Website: home-depot
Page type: billing-address
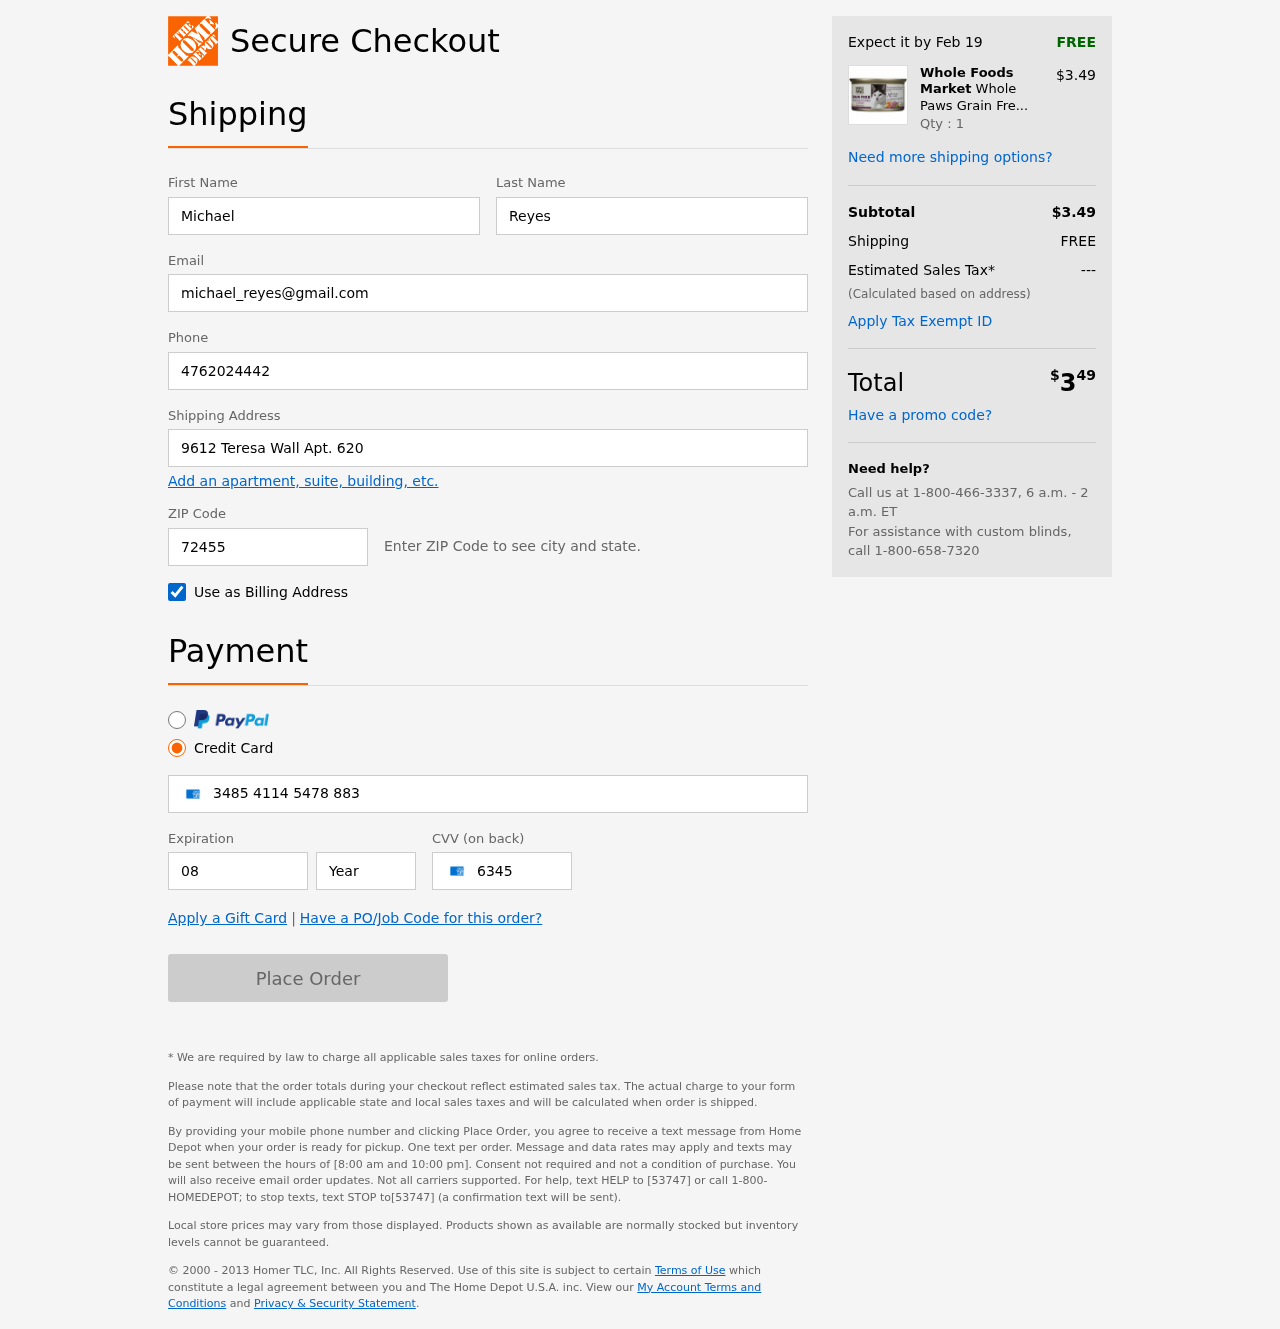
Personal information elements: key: PII_FIRSTNAME
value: Michael
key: PII_LASTNAME
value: Reyes
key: PII_EMAIL
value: michael_reyes@gmail.com
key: PII_PHONE
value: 4762024442
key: PII_STREET
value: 9612 Teresa Wall Apt. 620
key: PII_POSTCODE
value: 72455
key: PII_CARD_NUMBER
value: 3485 4114 5478 883
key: PII_CARD_EXPIRY_MONTH
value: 08
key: PII_CARD_CVV
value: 6345
Product elements: key: PRODUCT1_BRAND
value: Whole Foods Market
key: PRODUCT1_NAME
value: Whole Paws Grain Free Chicken & Giblets Dinner with Vegetables, 3 oz, 3 oz
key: PRODUCT1_PRICE
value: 3.49
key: PRODUCT1_QUANTITY
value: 1
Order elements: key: ORDER_DELIVERY_DATE
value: Feb 19
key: ORDER_SUBTOTAL
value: $3.49
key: ORDER_SHIPPING_COST
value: FREE
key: ORDER_TAX
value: ---
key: ORDER_TOTAL2
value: $349